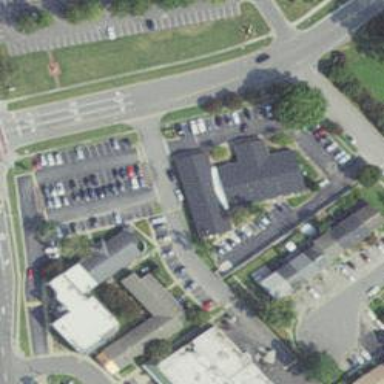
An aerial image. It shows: Commercial building.